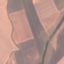
Land use / land cover: AnnualCrop